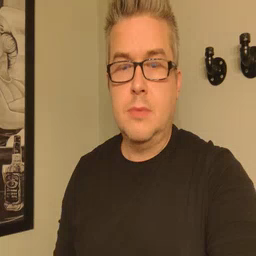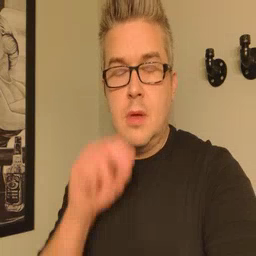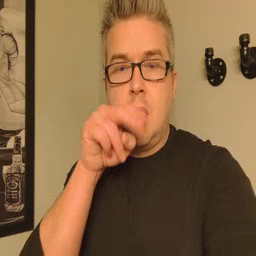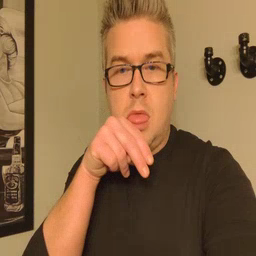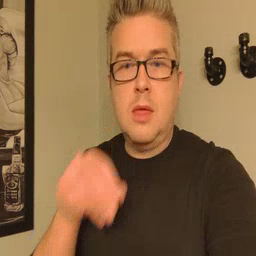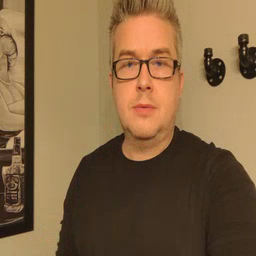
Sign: tongue